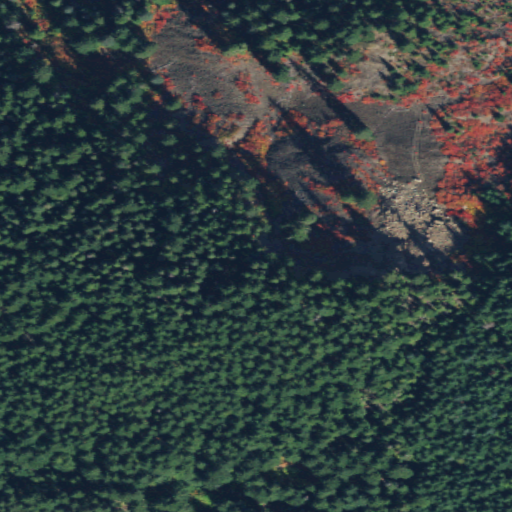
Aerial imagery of ridge(s) in Washington named Hall Ridge containing evergreen forest and shrub